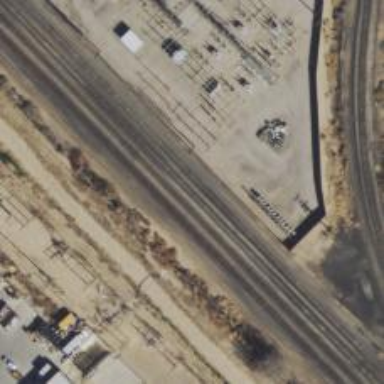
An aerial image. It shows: Railway yard used for servicing trains.